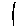
Label: line